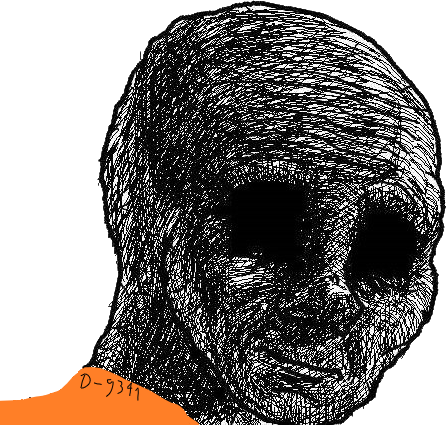
Label: 5_Withered_Wojak